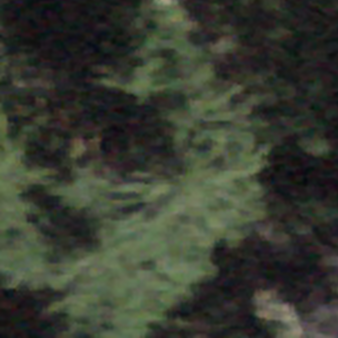
Label: other